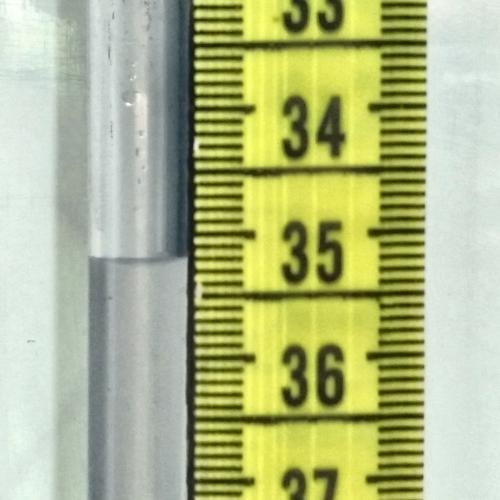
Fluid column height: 35.2 cm